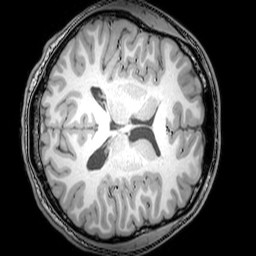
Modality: T1w
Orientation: axial
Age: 21
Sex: male
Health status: healthy
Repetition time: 0.081 s
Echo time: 0.037 s